Question: Hi i have this problem with some authentication and creation of database item.
In the documentation it says that authentication should be called before the creation. So here is the code i have done and i wonder if i have the events in wrong order.
'''
private void ApplicationBarIconButton_Click_5(object sender, EventArgs e)
{
Gateway.AuthenticateAsync("username", "password1", "username2", "password2");
Gateway.AuthenticateCompleted += new EventHandler<ServiceReference.AuthenticateCompletedEventArgs>(AuthenticateTime);
}
private DateTime _nestedDateStart;
private DateTime _nestedDateEnd;
private DateTime _nestedDateStartBreak1;
private DateTime _nestedDateEndBreak1;
private DateTime _nestedDateStartBreak2;
private DateTime _nestedDateEndBreak2;
ServiceReference.TimereportDto Timereport = new ServiceReference.TimereportDto();
void AuthenticateTime(object sender, ServiceReference.AuthenticateCompletedEventArgs e)
{
Gateway.AuthenticateAsync("username1", "password1", "username2", "password2");
Timereport.Started = _nestedDateStart;
Timereport.Ended = _nestedDateEnd;
Timereport.Break1Start = _nestedDateStartBreak1;
Timereport.Break1End = _nestedDateEndBreak1;
Timereport.Break2Start = _nestedDateStartBreak2;
Timereport.Break2End = _nestedDateEndBreak2;
Timereport.Comment = Notes.Text;
Timereport.EmployeeSignature = "apptest";
Gateway.CreateTimereportAsync(Timereport,"ABD");
Gateway.CreateTimereportCompleted += new EventHandler<ServiceReference.CreateTimereportCompletedEventArgs>(CreateTimereportCompleted);
}
void CreateTimereportCompleted(object sender, ServiceReference.CreateTimereportCompletedEventArgs e)
{
}
'''
When i set a Breakpoint on "CreateTimereportCompleted" i get error as shown below in the image:

As you can see it returns message "Access denied,please login first". So becaus the usernames and passwords are correct i figure that i must have the code in wrong order or something.
Gateway is a servicereference that looks like this:
'''
ServiceReference.GatewaySoapClient Gateway = new ServiceReference.GatewaySoapClient();
'''
And if the Authentication cookie is supposed to be passed to the next service call i dont know. Nothing is saying that in the documentation.
They have in the documentation below the Authentication a CookieContainer but isnt that only when you make it for a webbrowser?
Anyone who can help me?
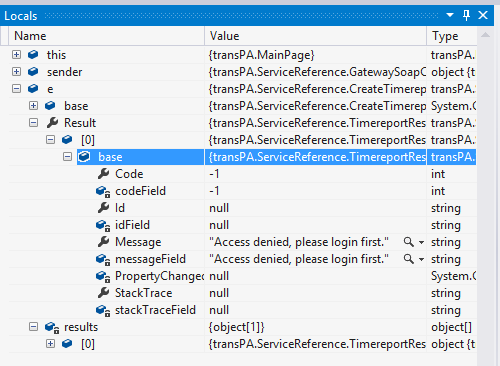
Answer: In your ASMX web config
add aspNetCompatibilityEnabled="true" and set AllowCookies=false
In your ServiceReferences.ClientConfig add AllowCookieContainer=true
In your ASMX web config set AllowCookies=true
In your ServiceReferences.ClientConfig add AllowCookieContainer=true
and you can set
client.CookieContainer=yourCookieContainerVariable
and pass along this 'yourCookieContainerVariable' to next service call.
This method is particularly useful when you have a separate url for your authenticationa nd other business functions
As depicted in : <URL>